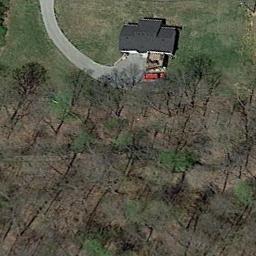
Label: residential